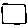
Label: square